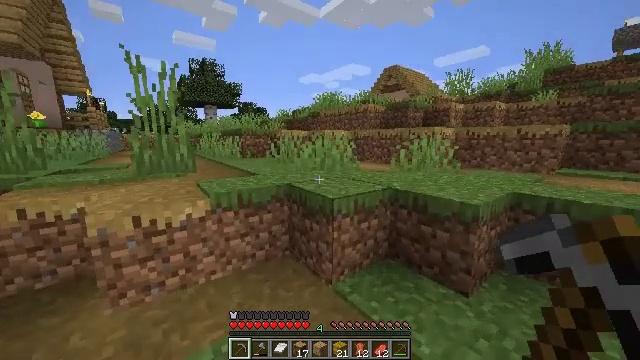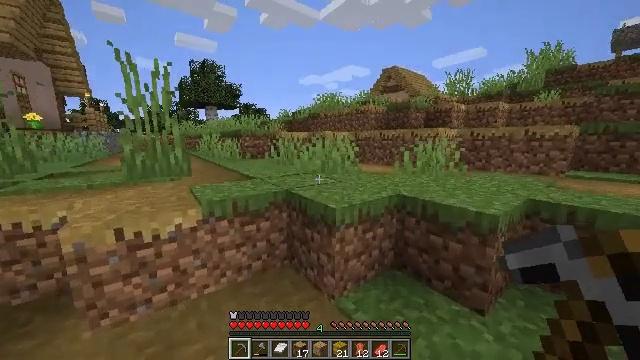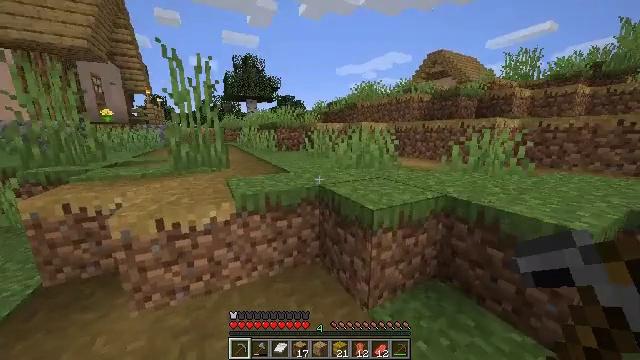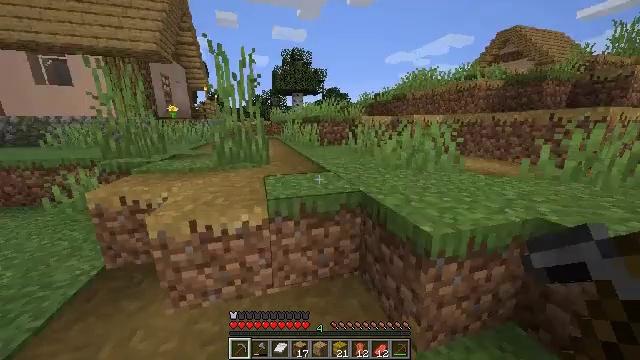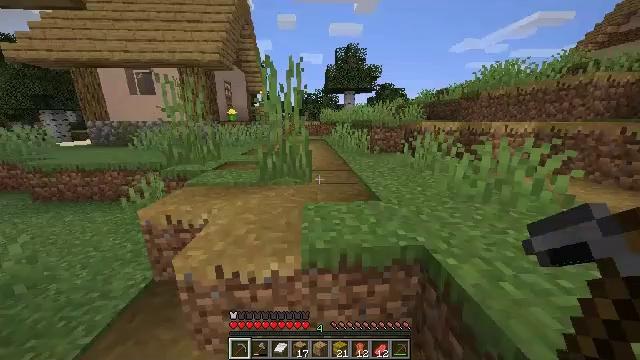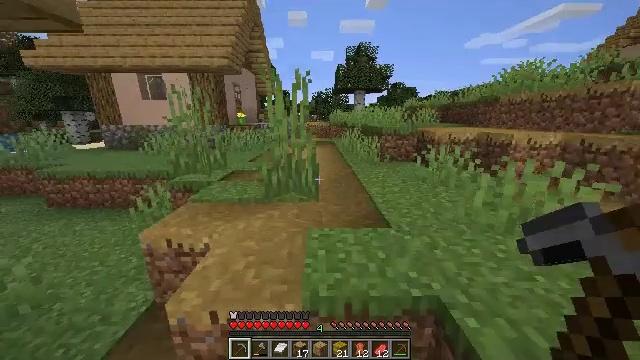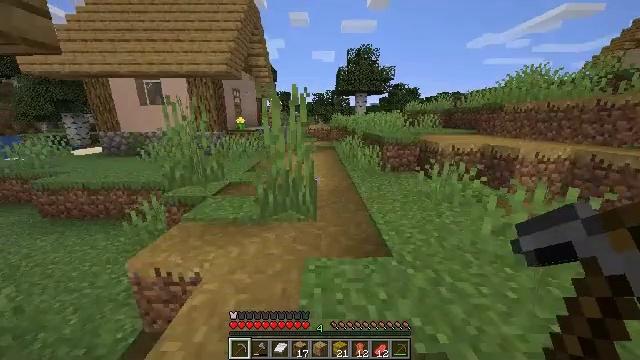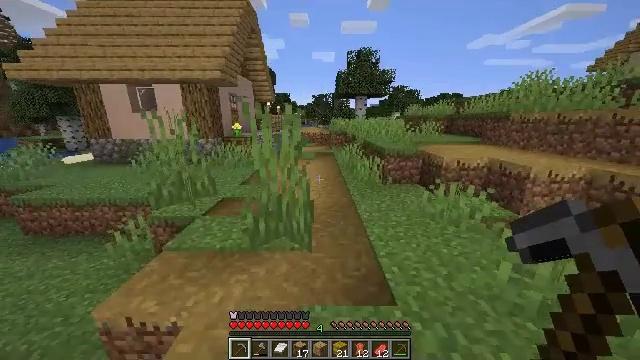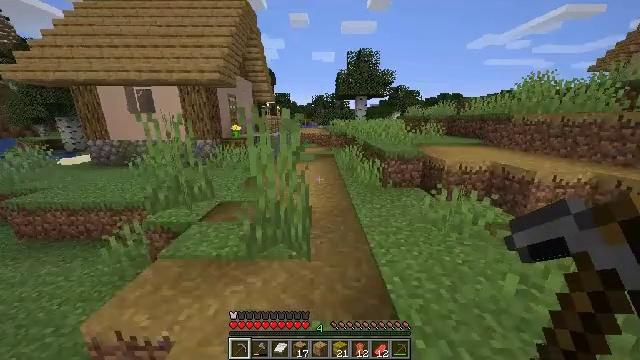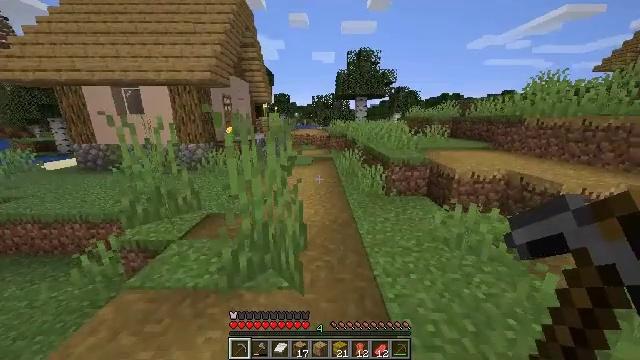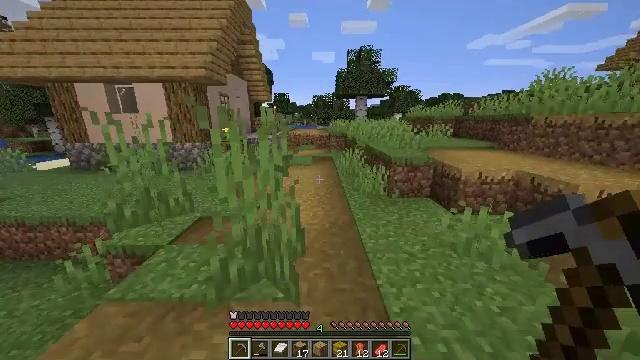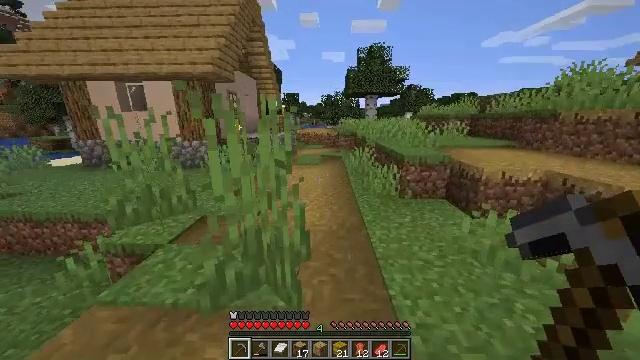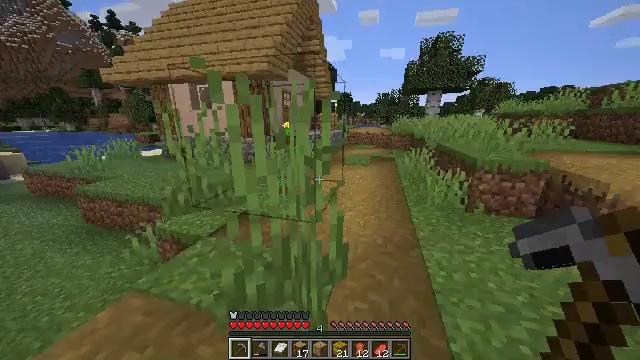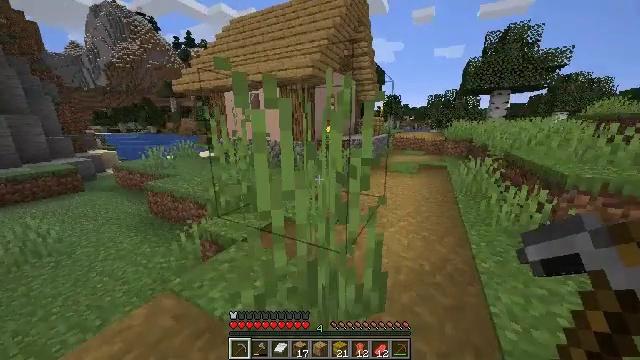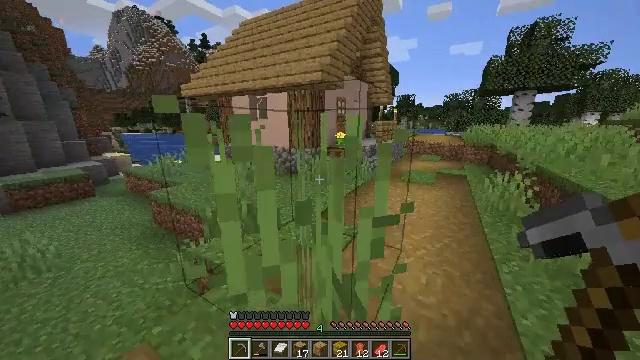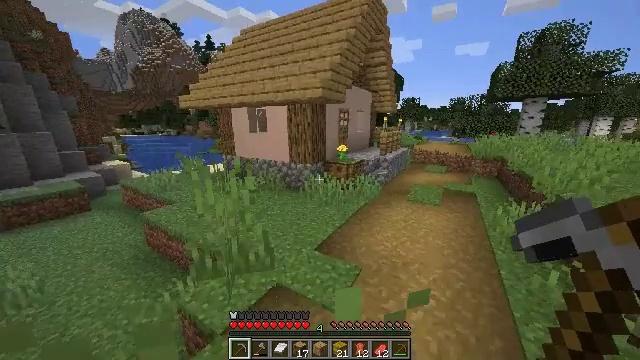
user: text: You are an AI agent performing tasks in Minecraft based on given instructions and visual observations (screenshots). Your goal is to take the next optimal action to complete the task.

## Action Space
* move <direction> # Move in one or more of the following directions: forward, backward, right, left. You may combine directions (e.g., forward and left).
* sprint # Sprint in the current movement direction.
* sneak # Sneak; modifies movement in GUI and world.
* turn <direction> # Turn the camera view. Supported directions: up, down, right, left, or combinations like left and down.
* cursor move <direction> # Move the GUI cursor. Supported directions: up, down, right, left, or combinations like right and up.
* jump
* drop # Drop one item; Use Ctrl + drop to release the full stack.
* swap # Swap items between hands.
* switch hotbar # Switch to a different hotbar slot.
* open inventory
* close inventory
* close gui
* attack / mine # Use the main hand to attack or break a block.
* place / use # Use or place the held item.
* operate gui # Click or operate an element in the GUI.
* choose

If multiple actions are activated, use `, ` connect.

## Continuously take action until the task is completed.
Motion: motion action
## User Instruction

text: Mine the clay from the riverbed.
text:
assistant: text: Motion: move forward
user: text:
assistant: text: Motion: move forward, turn left and down
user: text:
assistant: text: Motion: move forward, turn left and down
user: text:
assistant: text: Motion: move forward, turn left and down, jump
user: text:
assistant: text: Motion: move forward, turn left, jump
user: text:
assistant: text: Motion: move forward, jump
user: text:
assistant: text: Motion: move forward, jump
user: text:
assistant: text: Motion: move forward, jump
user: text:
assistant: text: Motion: move forward, jump
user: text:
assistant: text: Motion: move forward, jump
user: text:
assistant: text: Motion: move forward, turn left, jump
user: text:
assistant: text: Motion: move forward, turn left, jump
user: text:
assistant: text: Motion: move forward, turn left and up, jump
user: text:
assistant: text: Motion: move forward, turn left, jump
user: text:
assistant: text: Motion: move forward, jump
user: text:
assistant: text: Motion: move forward, jump
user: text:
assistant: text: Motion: move forward, jump
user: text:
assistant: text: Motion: move forward, jump
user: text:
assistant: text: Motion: move forward, jump
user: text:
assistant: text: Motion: move forward, jump
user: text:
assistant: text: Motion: move forward and move right, turn down, jump
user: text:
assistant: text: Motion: move forward and move right, turn right, jump
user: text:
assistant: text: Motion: move forward and move right, jump
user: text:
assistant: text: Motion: move forward and move right, jump
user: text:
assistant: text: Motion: move forward and move right, jump
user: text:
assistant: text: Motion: move forward and move right, jump
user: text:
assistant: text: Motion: move forward and move right, turn left and up, jump
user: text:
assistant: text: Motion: move forward and move right, turn left, jump
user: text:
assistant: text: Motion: move forward and move right, turn left
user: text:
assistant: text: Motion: move forward, turn left